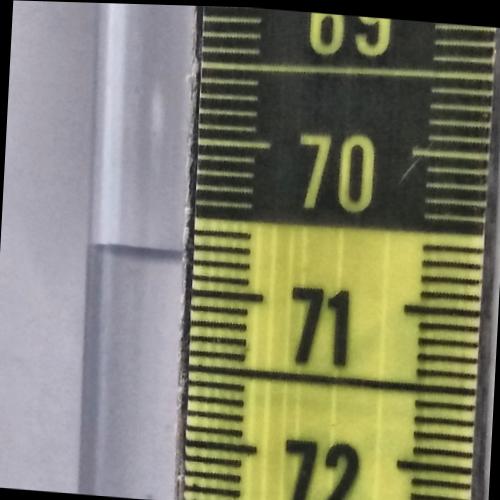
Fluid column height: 70.7 cm